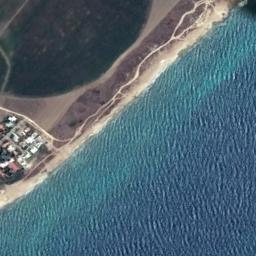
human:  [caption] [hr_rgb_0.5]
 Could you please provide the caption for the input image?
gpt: The sea by the beach is dark green .

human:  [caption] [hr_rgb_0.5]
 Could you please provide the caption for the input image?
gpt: Blue water with neat coastline is just like sapphire.

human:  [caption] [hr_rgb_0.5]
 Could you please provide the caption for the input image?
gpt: The beach with brown sand and the land next to the beach is covered with some green plants, And some houses beside .

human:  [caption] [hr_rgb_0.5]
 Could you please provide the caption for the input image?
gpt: There are many buildings and grass beside the beach .

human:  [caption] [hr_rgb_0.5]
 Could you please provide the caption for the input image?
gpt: Many buildings  are beside the beach .